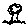
Label: tree